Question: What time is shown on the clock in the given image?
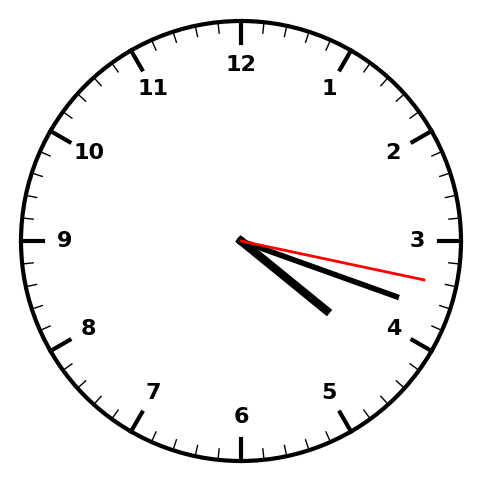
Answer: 04:18:17